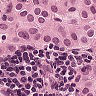
Metastatic tissue present: yes